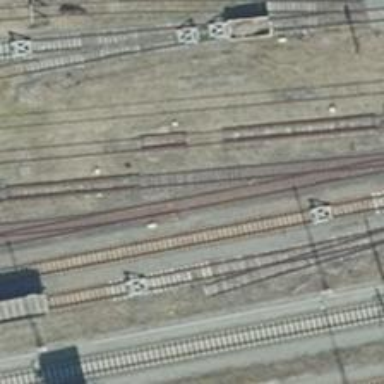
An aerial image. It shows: Abandoned railway yard.